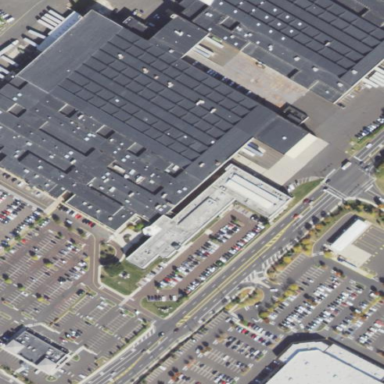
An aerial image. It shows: Industrial building.